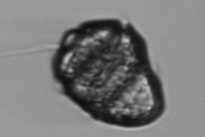
Label: Margalefidinium